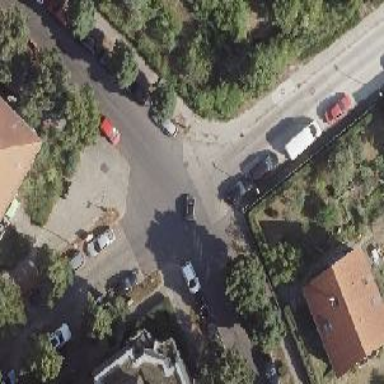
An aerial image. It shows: Unmarked crossing on the road.